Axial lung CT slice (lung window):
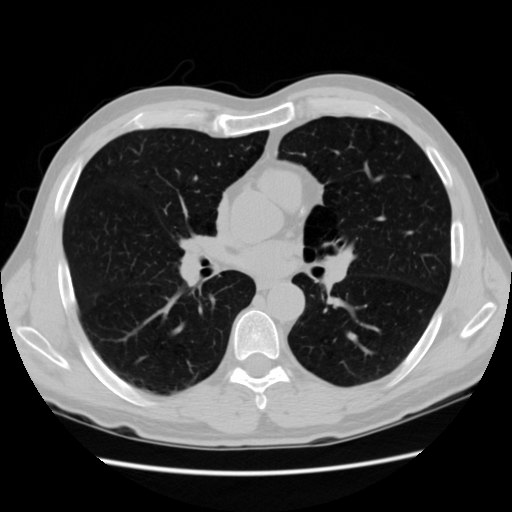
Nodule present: no